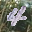
Label: 4